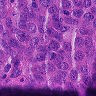
Metastatic tissue present: yes